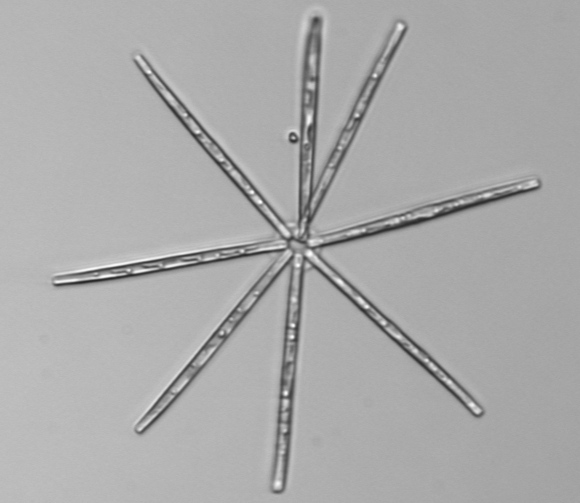
Label: Thalassionema